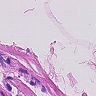
Metastatic tissue present: no